Interaction volume radius: 10 \u00c5
Interaction volume height: 15 \u00c5
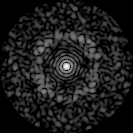
Disorder parameter: 0.8